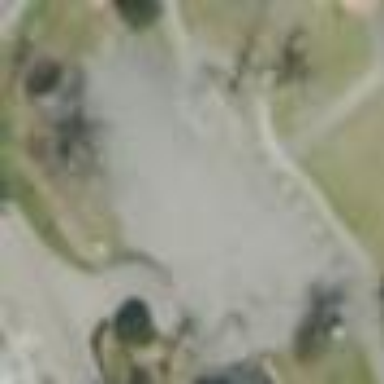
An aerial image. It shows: Parking area with surface.